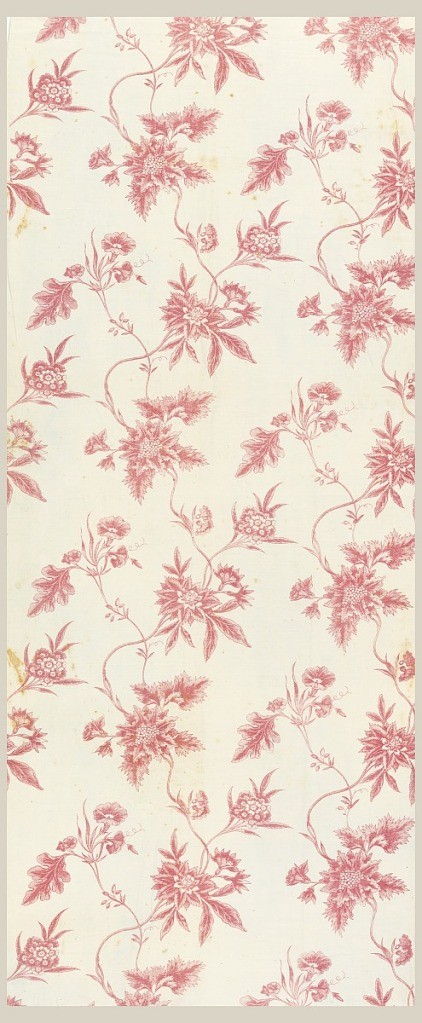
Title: Textile
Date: late 18th century
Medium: cotton Technique: printed by engraved plate on plain weave
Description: White length printed in red with a design of delicate floral serpentines.